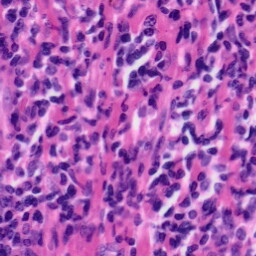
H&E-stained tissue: Tonsil